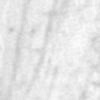
Label: change